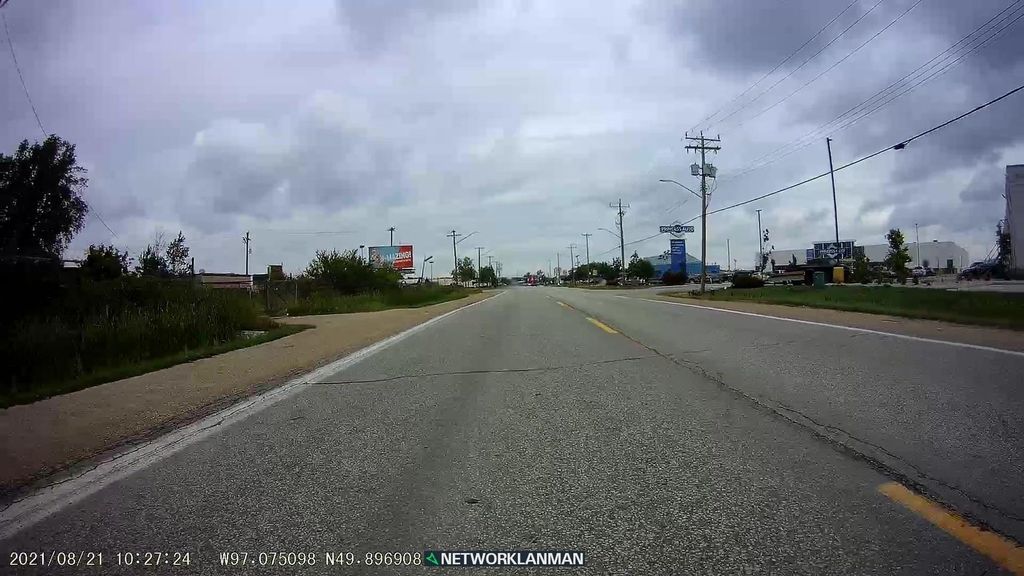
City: winnipeg